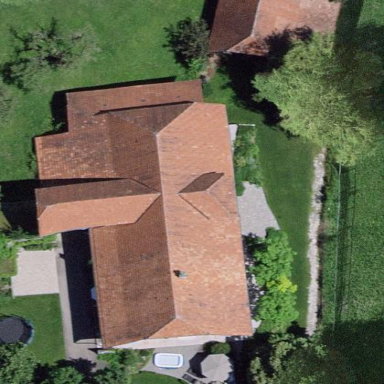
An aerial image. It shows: Farm building.